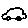
Label: car